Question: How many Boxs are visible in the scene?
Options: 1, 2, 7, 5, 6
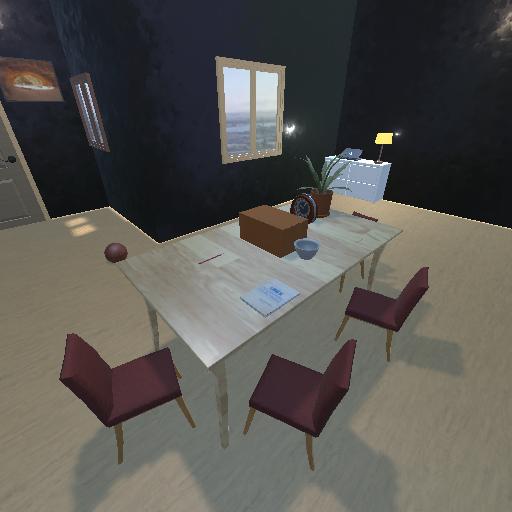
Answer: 1